Question: In my Form, I have Two TabPages, with the same 'DataSource' for each.
In 'TabPageA' I have all records from my 'DataSource'. I select records in 'TabPageA' and I want to only show, in 'TabPageB', those records I selected previously in 'TabPageA'.
If I don't select anything in 'TabPageA' I don't see anything in 'TabPageB'

For example if in my GridA I selected Record#4 , in GridB I see only Record#4.
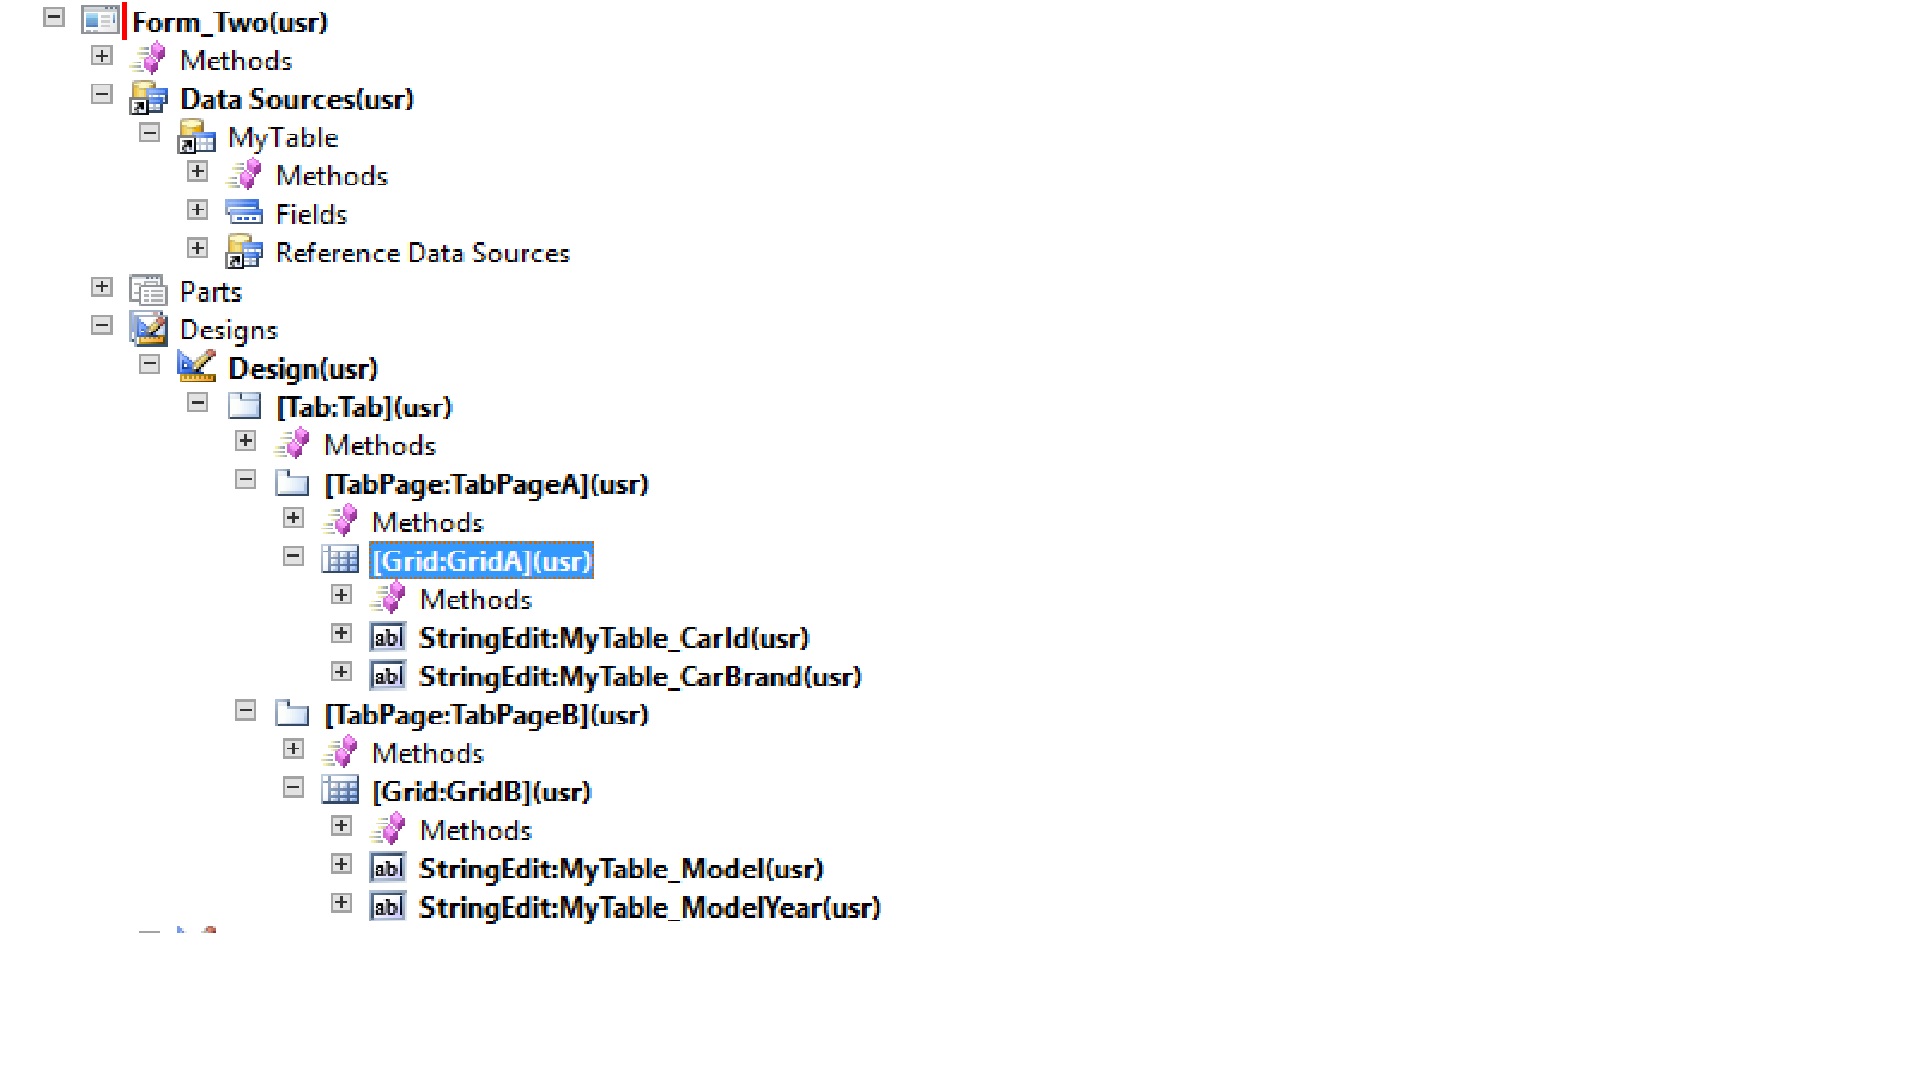
Answer: I don't think you'll be able to filter 'TabPageB' differently from 'TabPageA' easily due to the fact they share the same DataSource.
There are two quick ways to modify this.
:
Create a global 'QueryBuildRange' to easily update the range on selected records.
'''
public class FormRun extends ObjectRun
{
QueryBuildRange qbr;
}
'''
Override the 'init' of your datasource. Here you will set the qbr:
'''
public void init()
{
super();
qbr = this.queryBuildDataSource().addRange(fieldNum(SalesTable, RecId));
}
'''
Then override the 'pageActivated' 'TabPage' method for each to set the range and re-execute the query to your liking:
'TabPageA':
'''
public void pageActivated()
{
super();
qbr.value('');
SalesTable_ds.executeQuery();
}
'''
'TabPageB'
'''
public void pageActivated()
{
super();
element.createRange();
SalesTable_ds.executeQuery();
}
'''
Method to update range:
'''
public void createRange()
{
MultiSelectionHelper multiSelectionHelper = MultiSelectionHelper::createFromCaller(this);
common common;
Set set = new Set(Types::Int64);
// Necessary if the datasource you want is not the header datasource.
multiSelectionHelper.parmDatasource(SalesTable_ds);
common = multiSelectionHelper.getFirst();
while (common)
{
// Use of set not necessary, but a little cleaner.
set.add(common.RecId);
common = MultiSelectionHelper.getNext();
}
qbr.value(strRem(set.toString(), '"{}'));
}
'''
This is somewhat dirty, but you get the idea and could clean it up as needed.
Update the range on the second datasource (used by 'TabPageB') based on the multi-selection of the first datasource. But I'm assuming you only want one datasource for some reason.